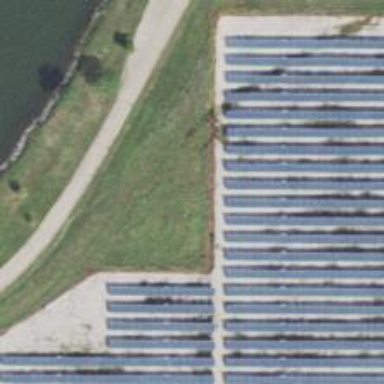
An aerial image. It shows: Solar power plant using photovoltaic technology.